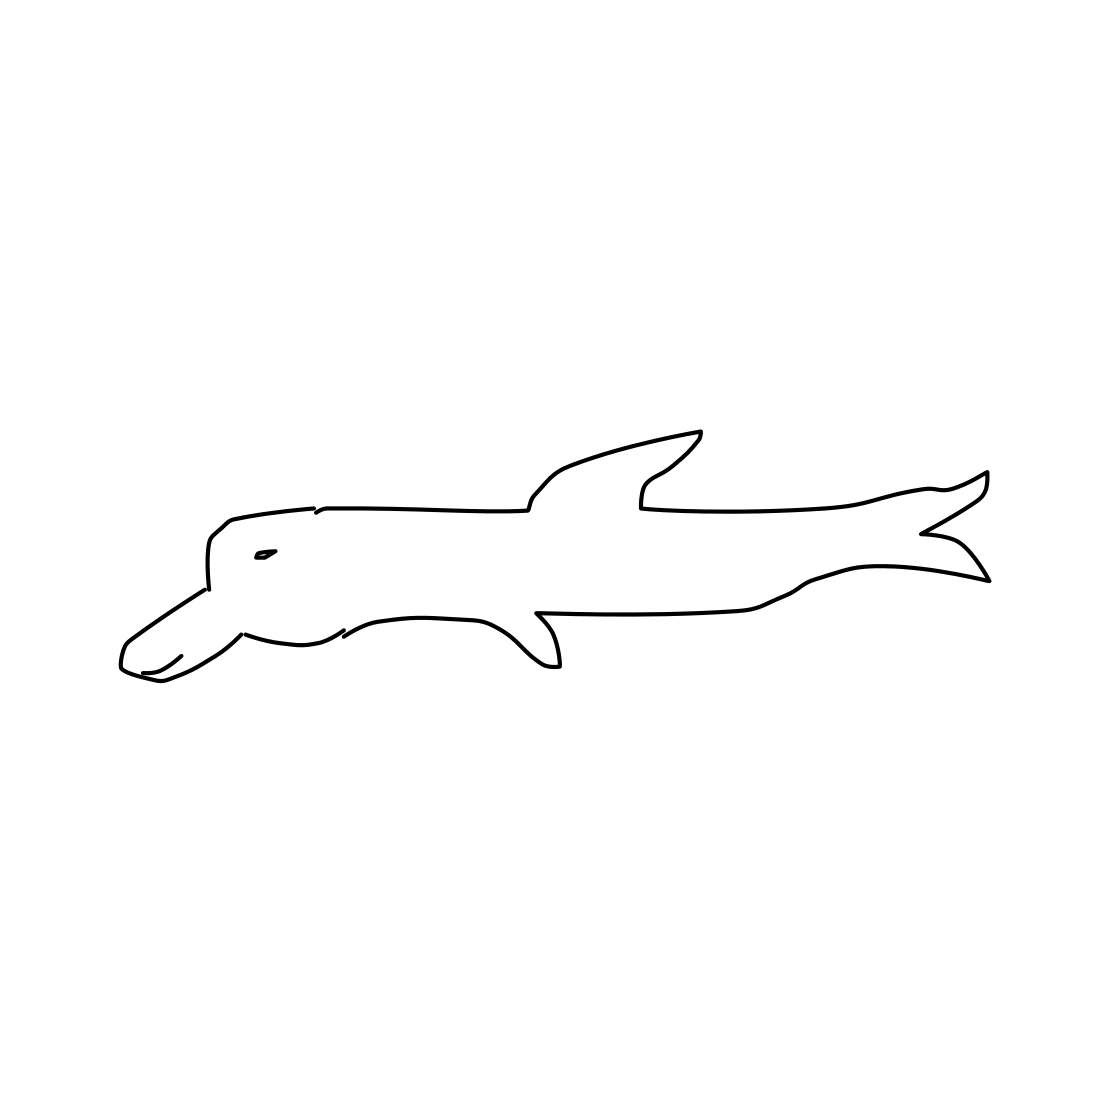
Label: dolphin